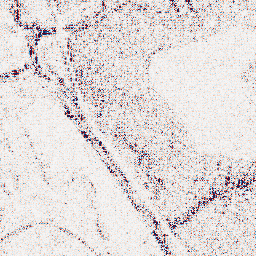
Category: wavelet
Decomposition family: wavelet_dwt
Decomposition parameters: wavelet: sym4
level: 1
Upsampling method: regularized
Upsampling parameters: scale: 2
lambda_reg: 0.001
Upsampling scale: 2